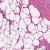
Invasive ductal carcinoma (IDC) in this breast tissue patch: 0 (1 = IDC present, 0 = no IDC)